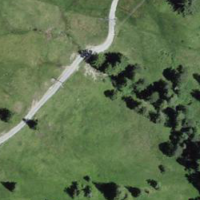
EUNIS habitat code: 26
Species observed at this site:
Nardus stricta
Succisa pratensis
Carex echinata
Allium schoenoprasum
Anthoxanthum odoratum